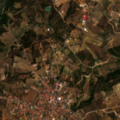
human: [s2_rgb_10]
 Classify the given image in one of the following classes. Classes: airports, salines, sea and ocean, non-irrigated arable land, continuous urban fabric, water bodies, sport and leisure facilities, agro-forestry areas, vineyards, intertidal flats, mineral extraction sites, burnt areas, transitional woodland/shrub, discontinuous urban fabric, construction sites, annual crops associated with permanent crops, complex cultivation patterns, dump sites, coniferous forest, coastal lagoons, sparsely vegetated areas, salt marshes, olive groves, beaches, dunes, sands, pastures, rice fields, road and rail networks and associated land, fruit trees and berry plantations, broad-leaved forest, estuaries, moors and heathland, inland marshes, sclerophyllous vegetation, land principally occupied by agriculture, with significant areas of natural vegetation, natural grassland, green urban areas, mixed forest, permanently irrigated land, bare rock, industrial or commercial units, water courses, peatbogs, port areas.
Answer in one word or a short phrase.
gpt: continuous urban fabric, olive groves, complex cultivation patterns, land principally occupied by agriculture, with significant areas of natural vegetation, sclerophyllous vegetation